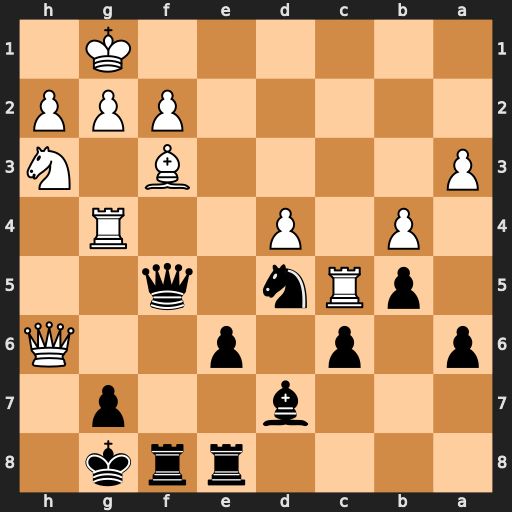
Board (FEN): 4rrk1/3b2p1/p1p1p2Q/1pRn1q2/1P1P2R1/P4B1N/5PPP/6K1
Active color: b
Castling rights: -
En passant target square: -
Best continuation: Qxg4 Qh7+ Kxh7